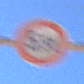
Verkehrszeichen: TatsaechlicheMasse
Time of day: MorningAfternoon
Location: Outdoor (RoadRail)
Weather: Clear
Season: NotSpecified
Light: Natural